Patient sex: M
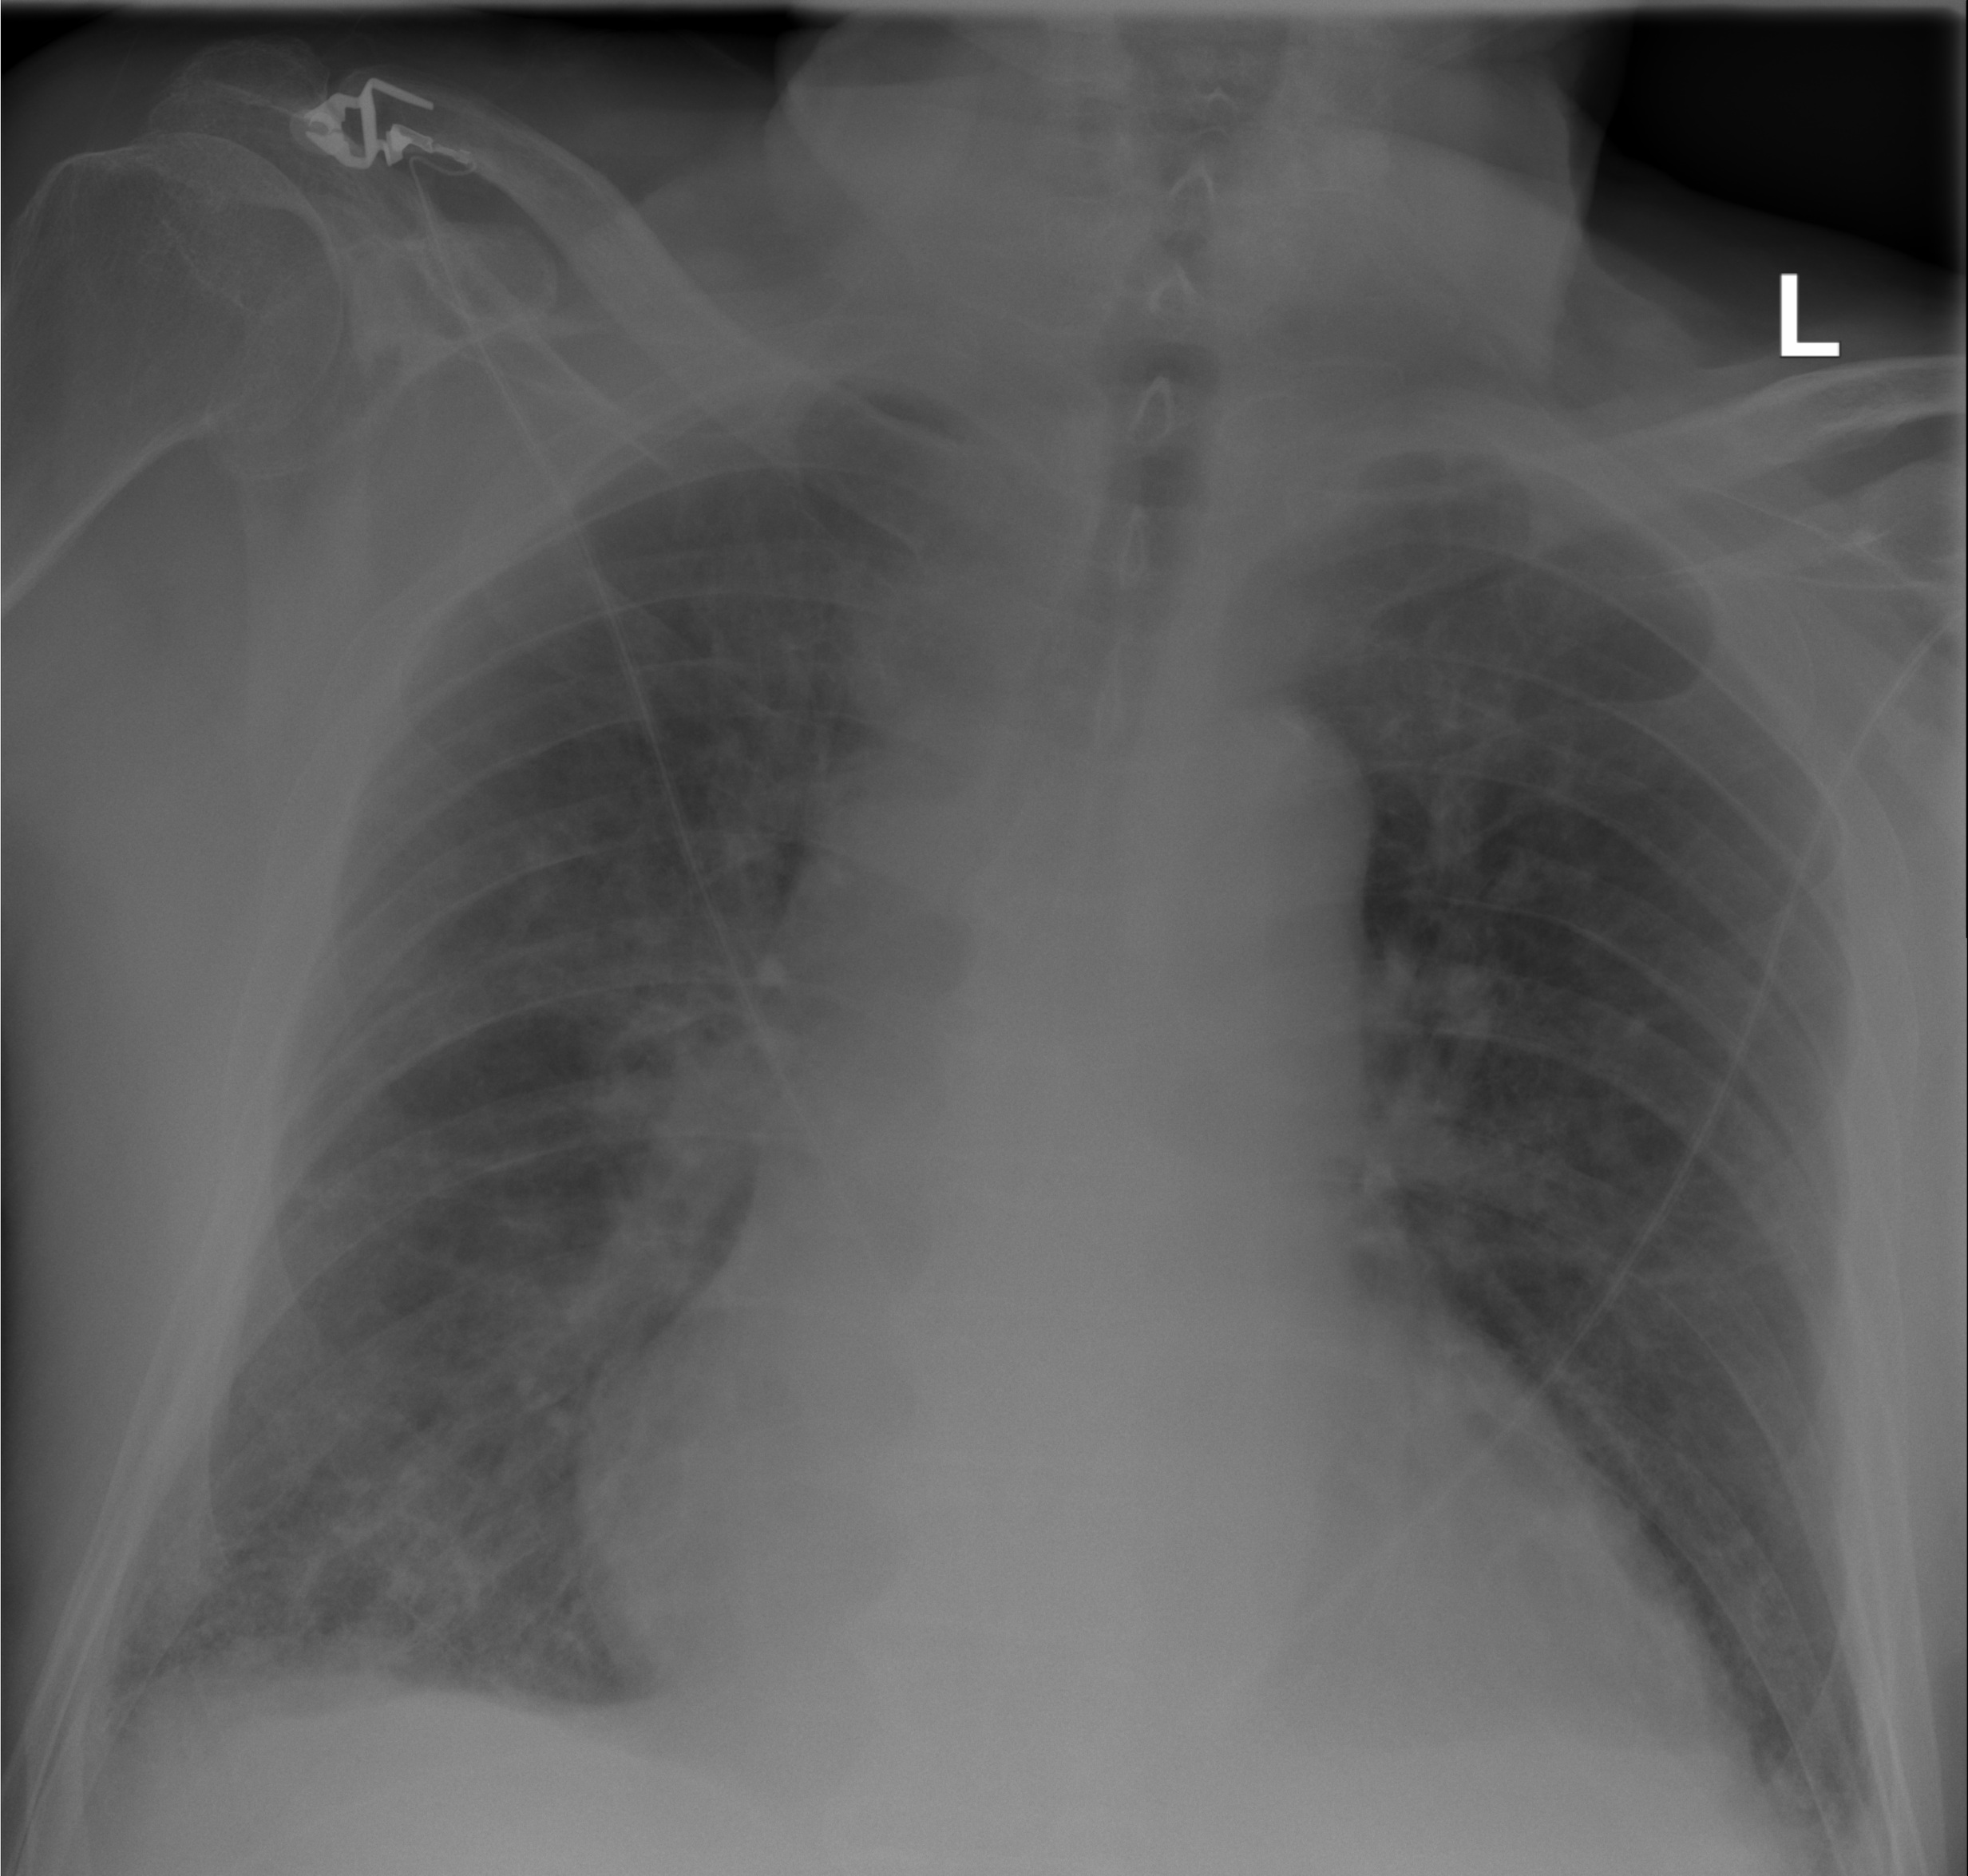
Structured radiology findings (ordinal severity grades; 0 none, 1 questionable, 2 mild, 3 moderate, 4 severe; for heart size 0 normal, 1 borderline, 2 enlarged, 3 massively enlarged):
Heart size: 2
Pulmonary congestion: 1
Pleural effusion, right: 0
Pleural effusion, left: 0
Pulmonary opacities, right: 2
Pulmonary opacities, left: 0
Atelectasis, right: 2
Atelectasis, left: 0